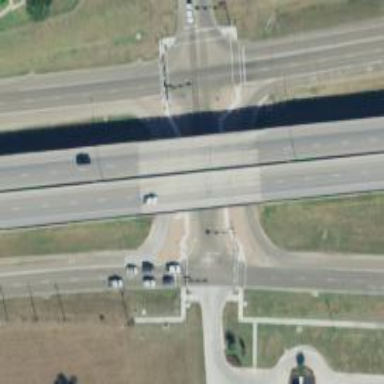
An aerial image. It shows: Secondary link road with turnaround junction.